Field crop: tomato
Growth stage: 1
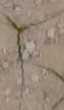
Species: cyperus